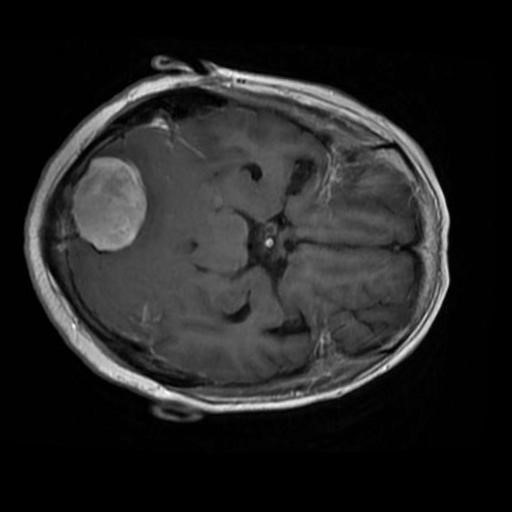
Label: brain_menin